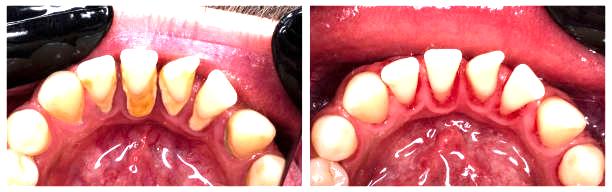
Condition: Gingivitis